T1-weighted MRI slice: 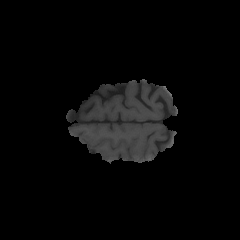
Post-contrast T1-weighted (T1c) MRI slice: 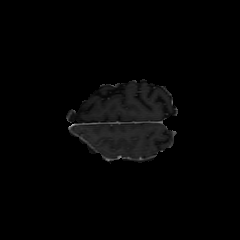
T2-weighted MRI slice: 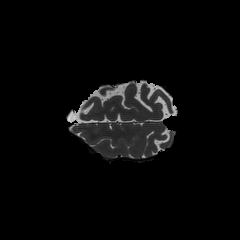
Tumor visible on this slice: no